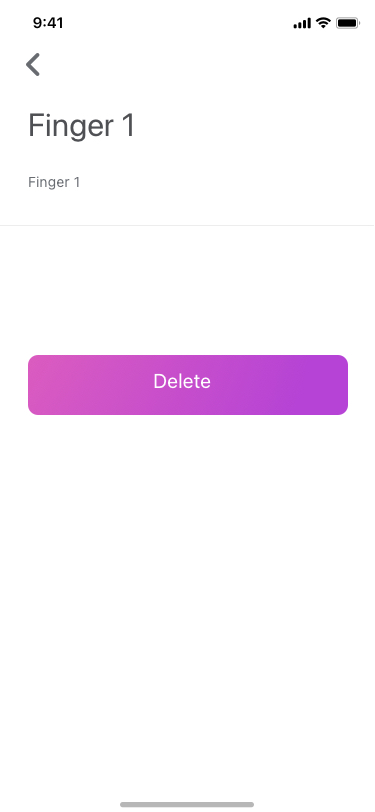
Text in this UI design:
Finger 1
Finger 1
Delete